Question: I am writing some Jasmine tests and 'toContain' is not finding a String on the page. Here is one of them:
'''
it('should contain Superhero', function() {
expect(el).toContain('Superhero');
});
'''
Here is the value of 'el' which is a 'Jquery' object:

Also, here is the error in 'Karma':
'''
Chrome 32.0.1700 (Mac OS X 10.8.5) marvelApp directives detail.window.directive should contain Superhero FAILED
TypeError: Object [object Object] has no method 'indexOf'
at null.<anonymous> (/Users/mhamm/Developer/marvel/test/mainCtrlSpec.js:61:20)
Chrome 32.0.1700 (Mac OS X 10.8.5): Executed 1 of 0 (1 FAILED) ERROR (0 secs / 10 mins 37.377 secs)
'''
Why does 'Jasmine' not see the value Superhero in my 'el'?
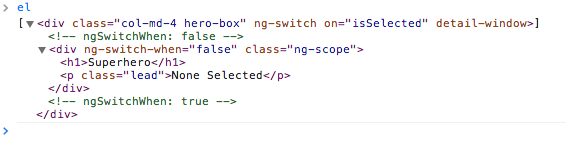
Answer: the method 'toContain' expects that the function 'expect' got a string, not a jQuery Object:
'''
it('should contain Superhero', function() {
expect(el.html()).toContain('Superhero');
});
'''
Thats why you get this error:
> '[object Object] has no method 'indexOf''